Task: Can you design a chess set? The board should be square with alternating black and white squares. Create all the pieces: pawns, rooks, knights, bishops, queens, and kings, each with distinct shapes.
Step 4054:
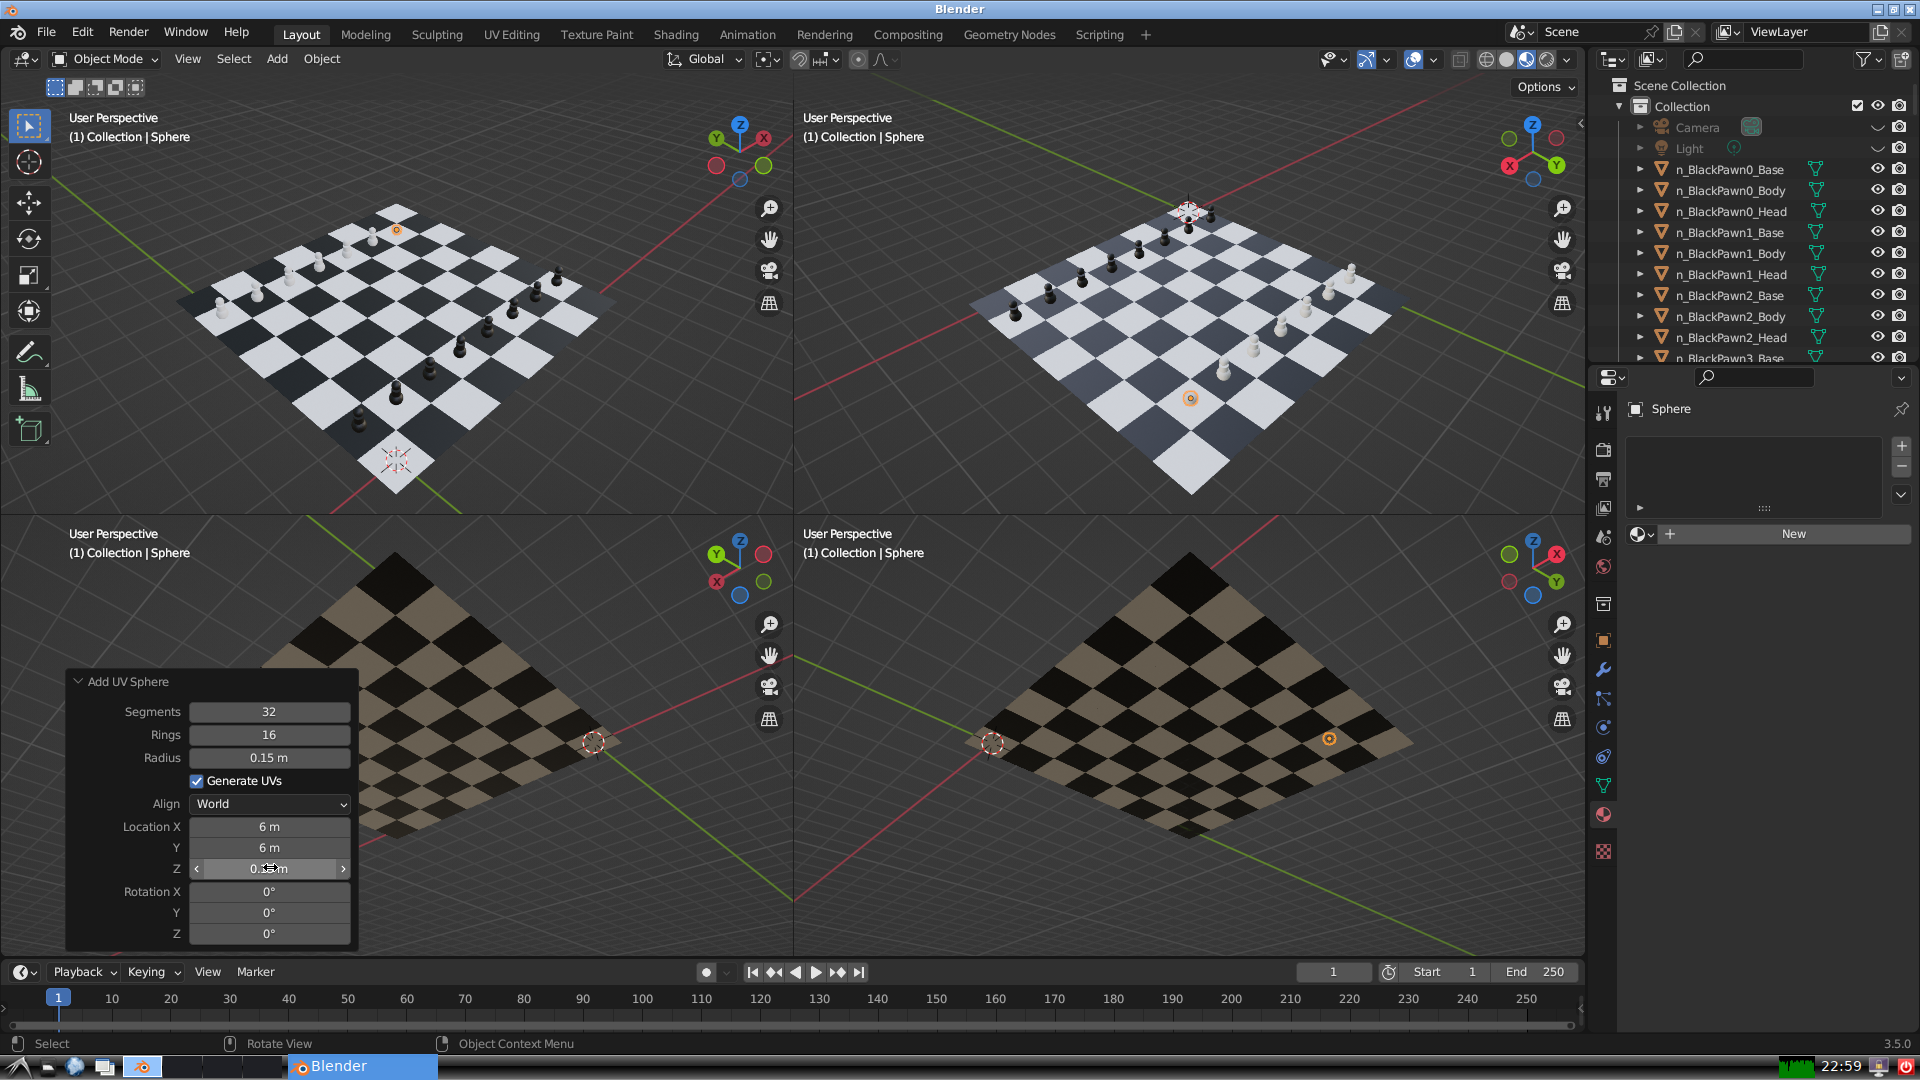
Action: {"mouse_move": [960, 540]}